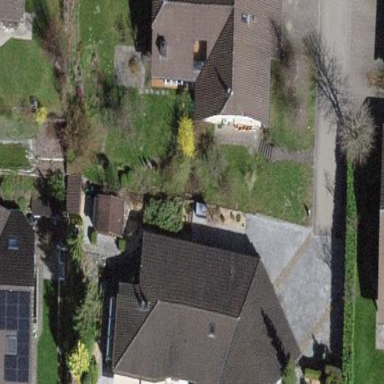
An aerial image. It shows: Simple house.